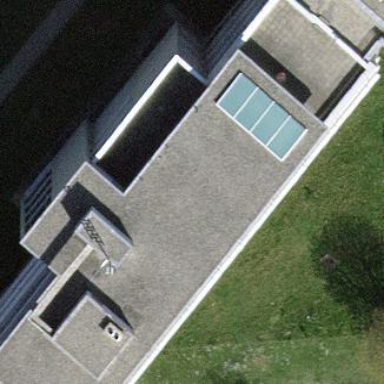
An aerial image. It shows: School building.